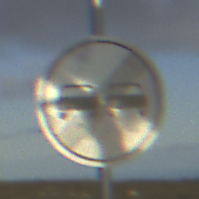
Verkehrszeichen: EndeUeberholverbot
Umgebung: Outdoor, Nature
Tageszeit: SunriseSunset
Wetter: PartlyCloudy
Licht: Natural
Jahreszeit: NotSpecified
Kontrast: HighContrast